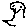
Label: bird